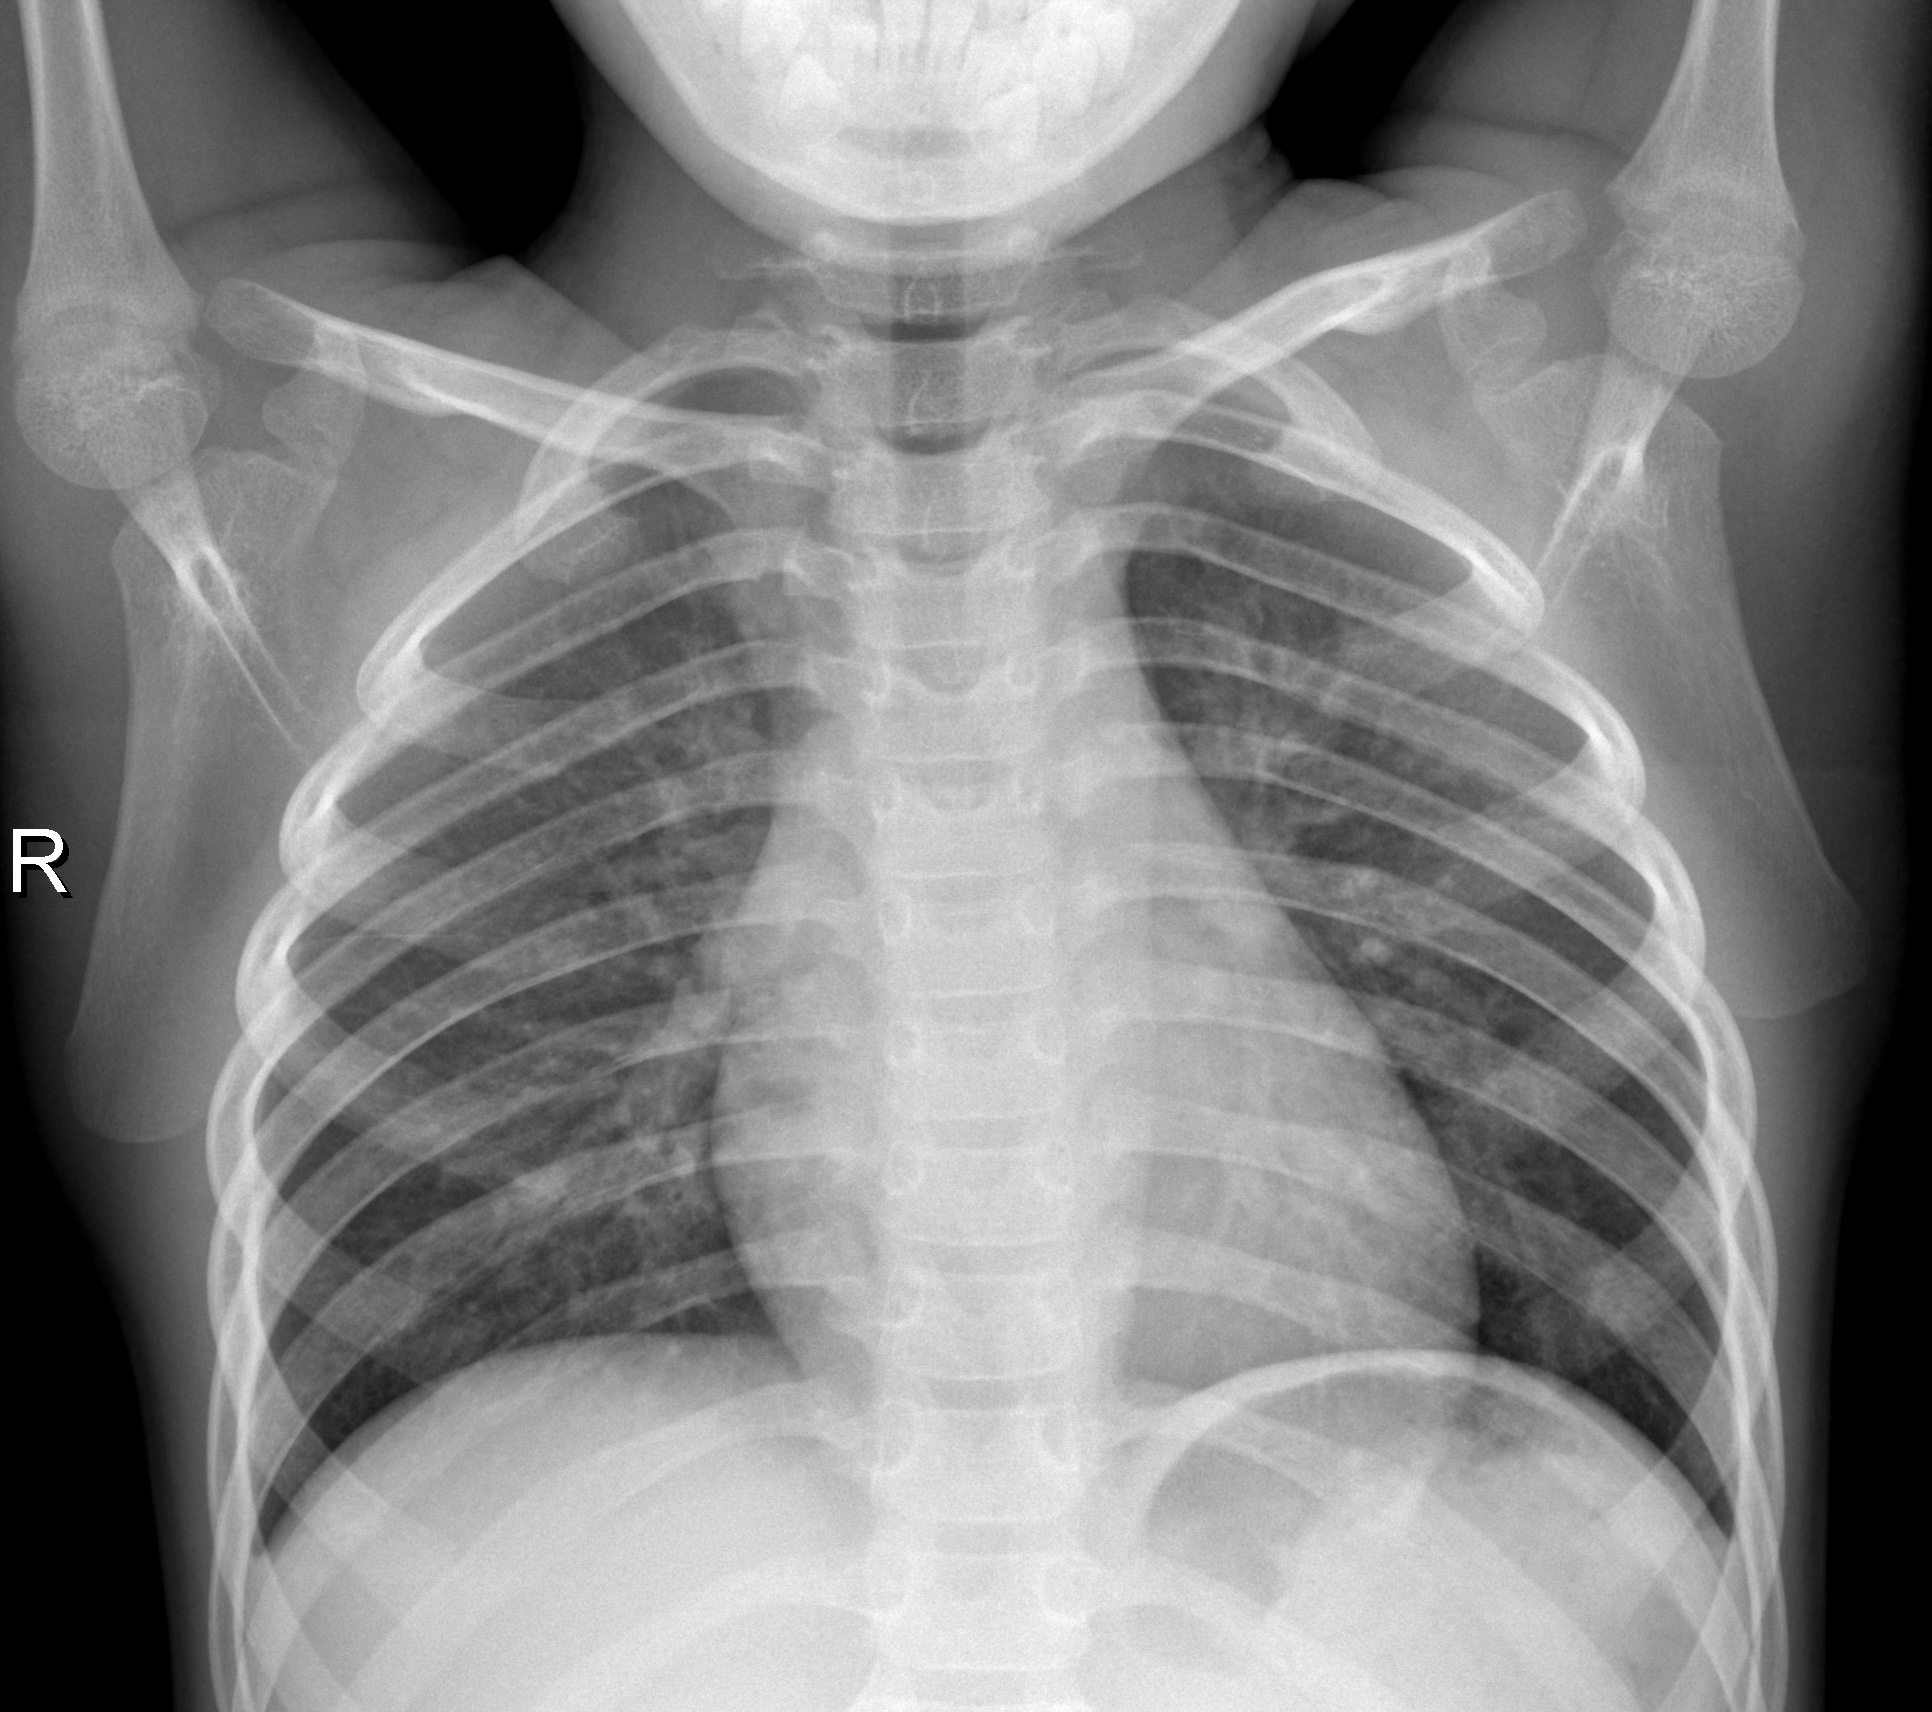
Diagnosis: NORMAL